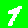
Digit: 1